Interaction volume radius: 10 \u00c5
Interaction volume height: 35 \u00c5
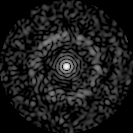
Disorder parameter: 0.8326